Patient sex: F
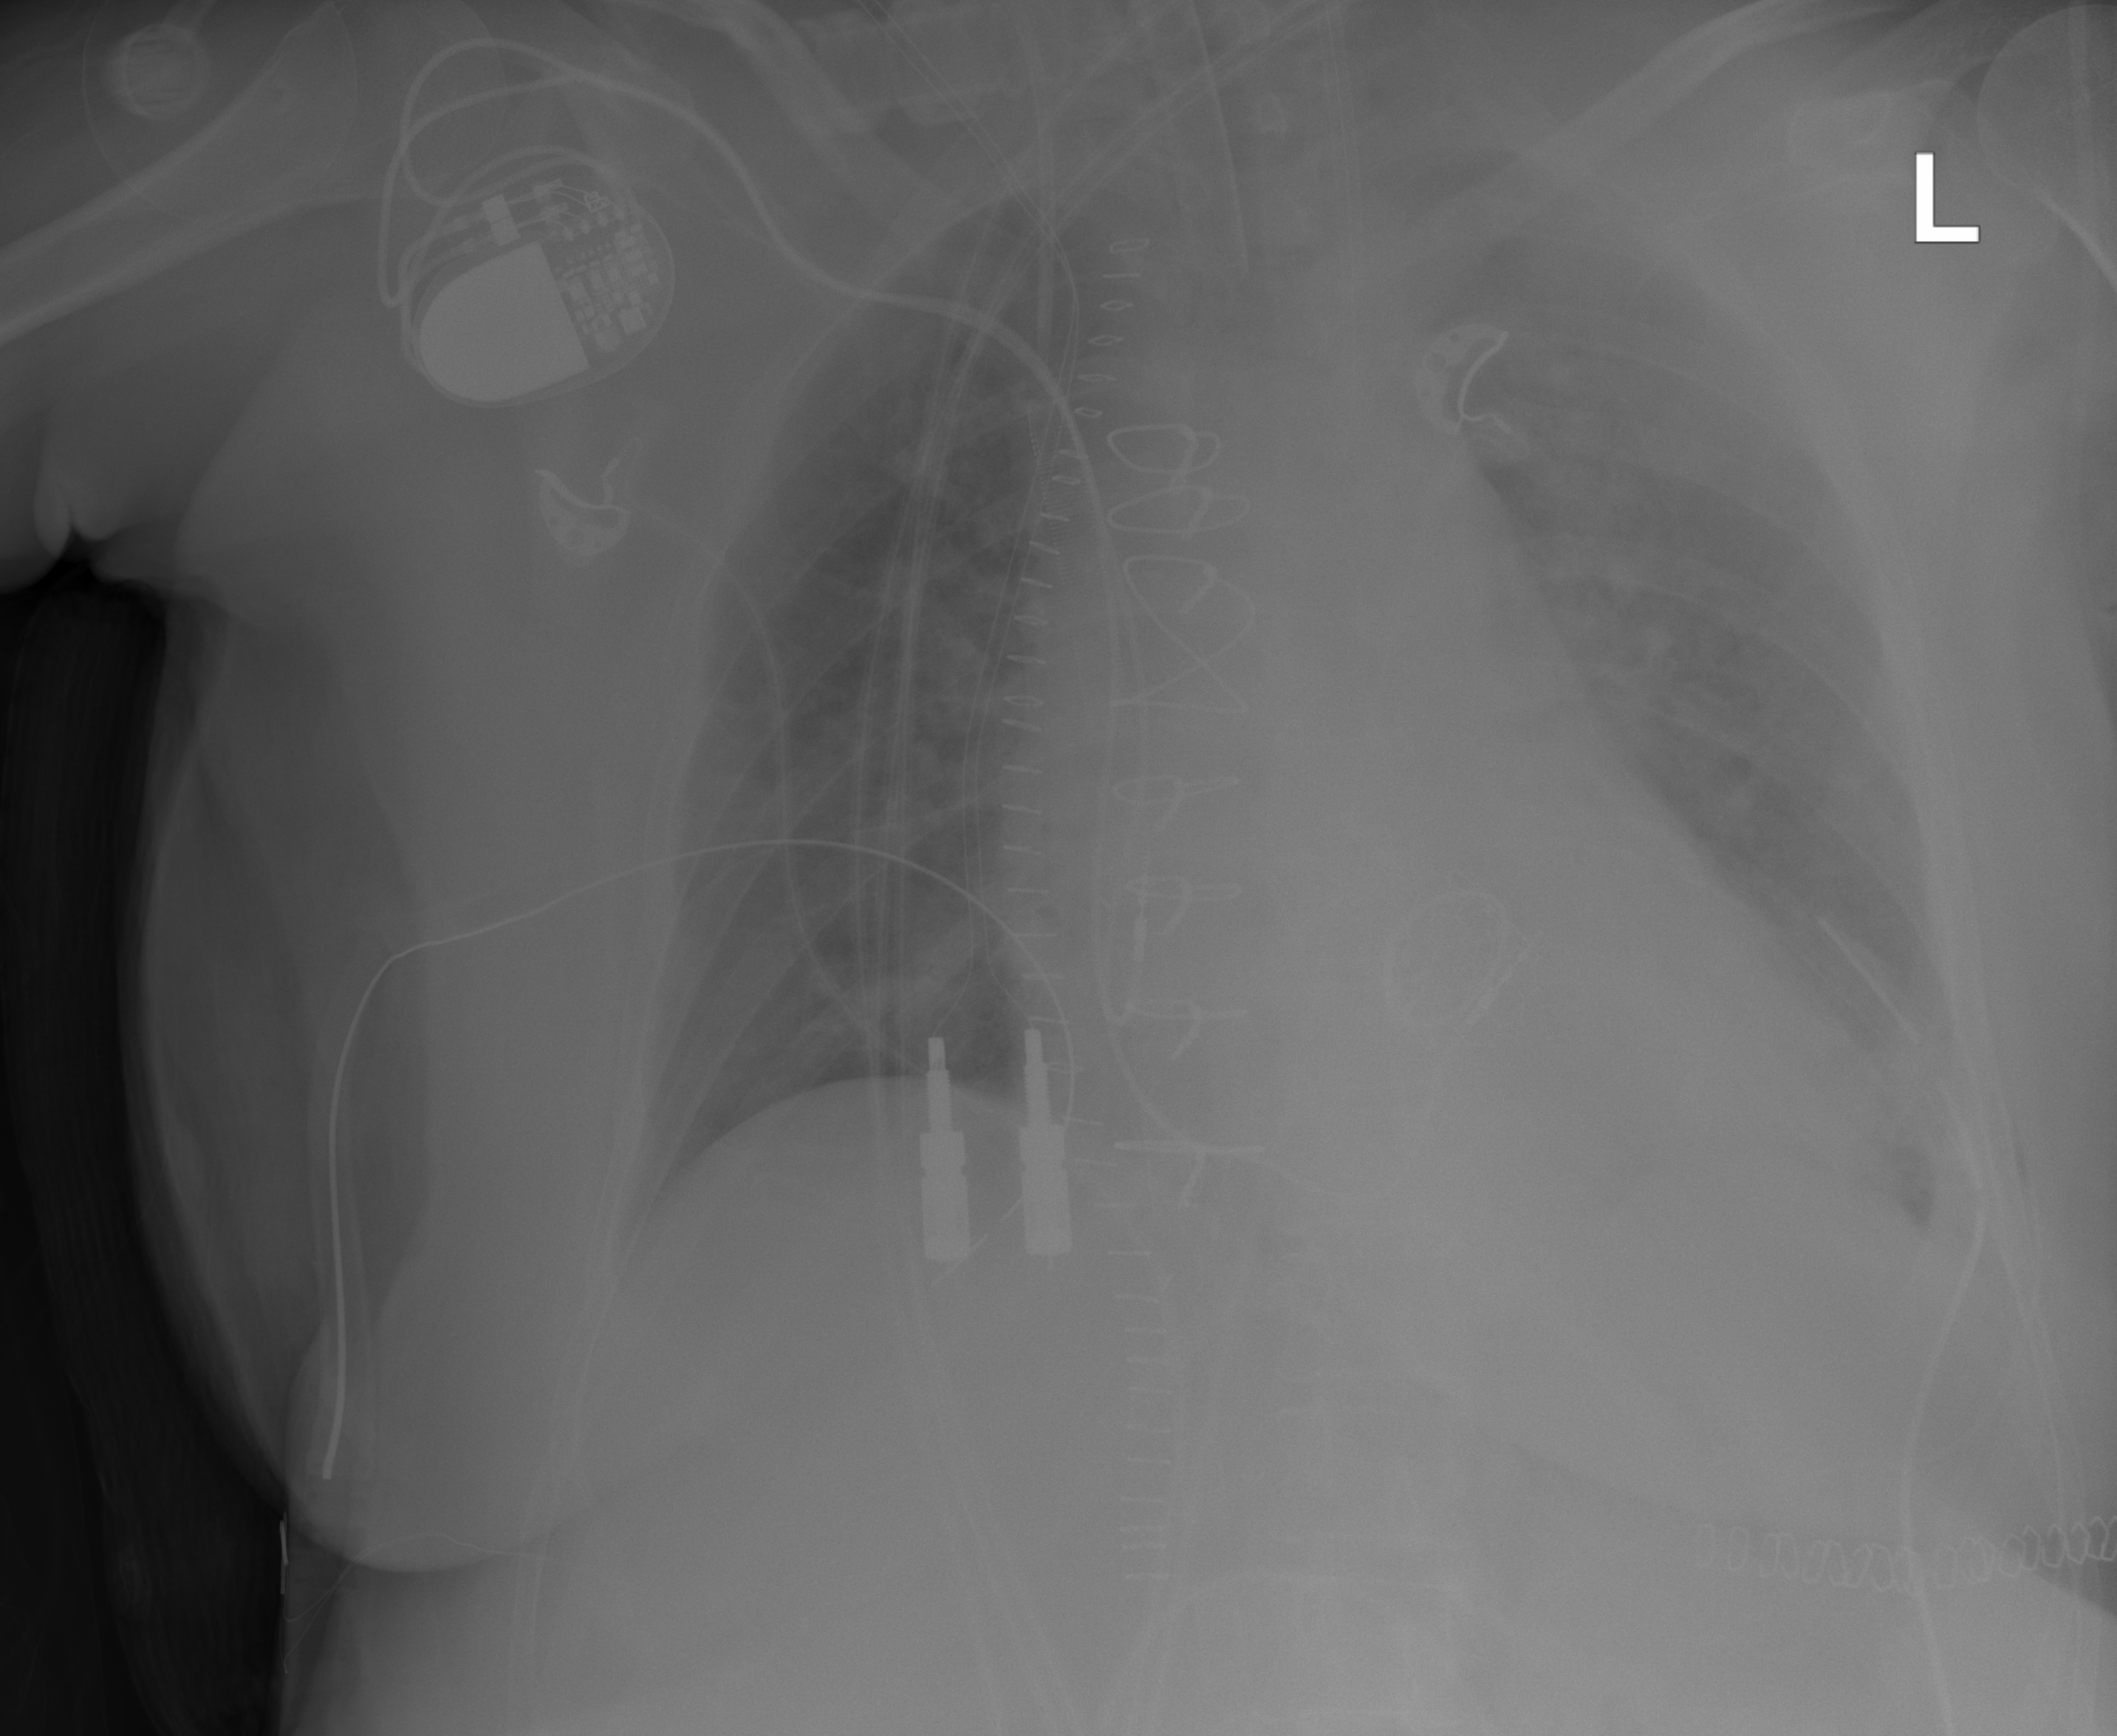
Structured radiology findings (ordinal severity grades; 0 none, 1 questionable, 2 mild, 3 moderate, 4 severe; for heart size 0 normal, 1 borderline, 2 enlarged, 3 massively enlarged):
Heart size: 2
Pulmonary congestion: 2
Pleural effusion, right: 0
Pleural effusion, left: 2
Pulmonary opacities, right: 0
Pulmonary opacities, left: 0
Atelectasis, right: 0
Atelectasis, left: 2